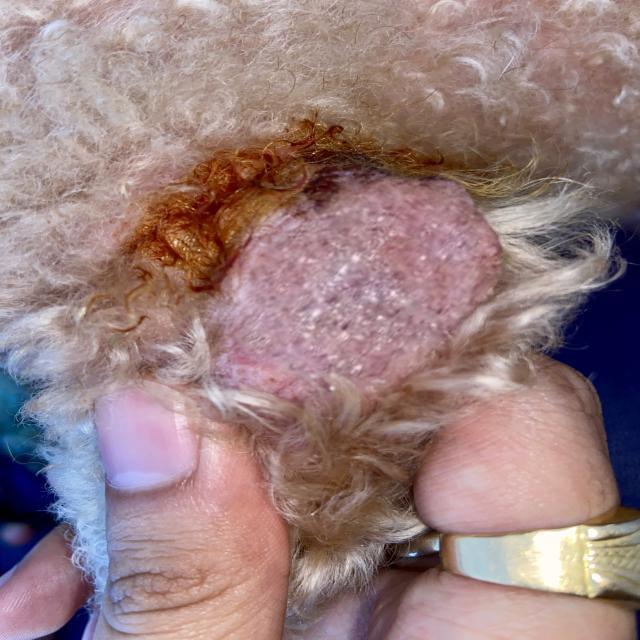
Canine ringworm (Dermatophytosis) — fungal infection caused by Microsporum or Trichophyton. Presents with circular alopecia, scaling, crusting, and broken hairs.